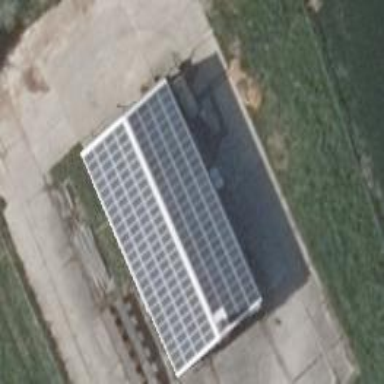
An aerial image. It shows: Solar photovoltaic panel generator producing electricity in small installation.